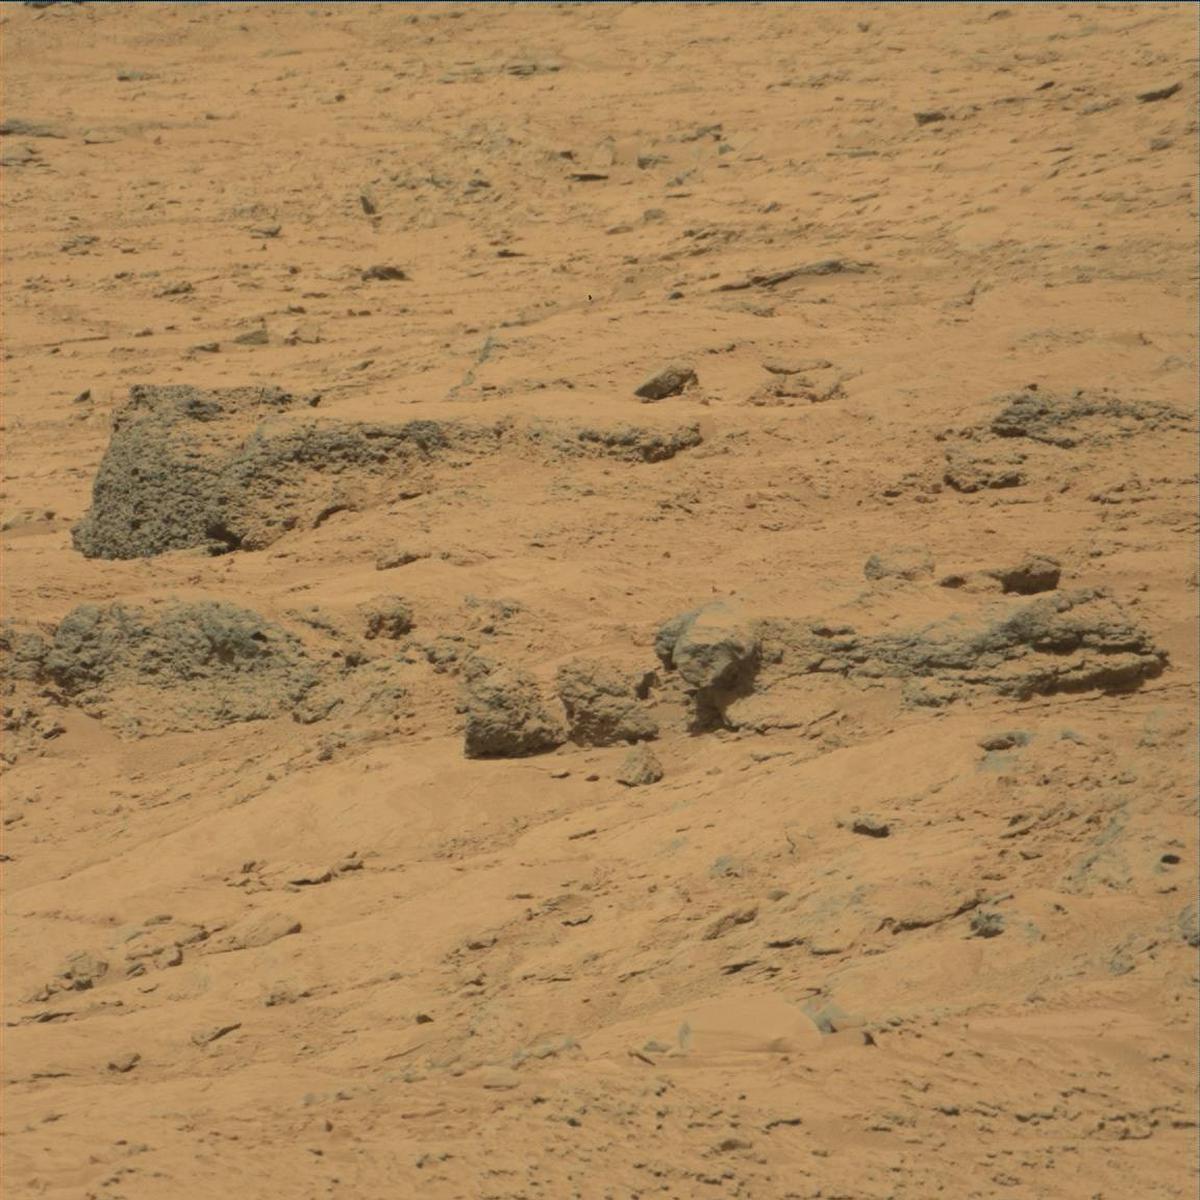
Terrain classes present: Bedrock, Sand / Soil